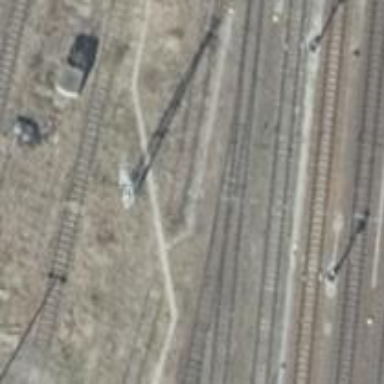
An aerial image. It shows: Abandoned railway yard.